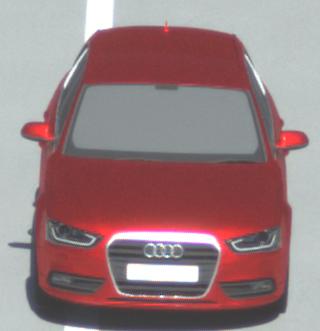
Make: Audi
Model: A4 Avant 1.8 TFSI
Detailed model: A4 (B8) Avant
Model produced from: 2012/02
Model produced until: 2015/04
Doors: 5
Color: red
Road condition: wet road
Daytime: midday
Contrast: high contrast